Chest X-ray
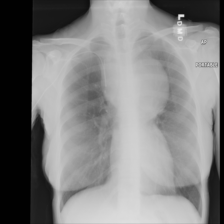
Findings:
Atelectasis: negative
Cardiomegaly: negative
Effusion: negative
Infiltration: negative
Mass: positive
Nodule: negative
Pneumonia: negative
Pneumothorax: negative
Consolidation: negative
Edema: negative
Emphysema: negative
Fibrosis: negative
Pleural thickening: negative
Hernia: negative